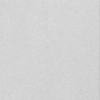
Label: dusty